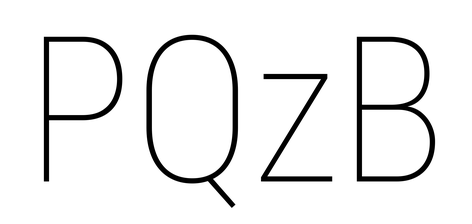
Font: Roboto_Condensed_Thin